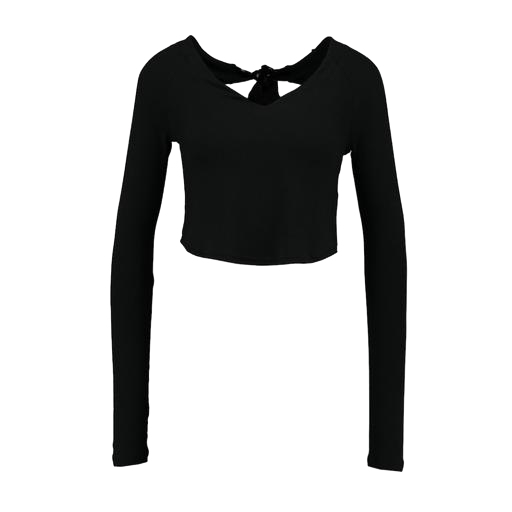
black long-sleeve crop top, black long sleeved crop top, black crop l/s tee, white background